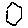
Label: hexagon